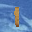
Label: 1